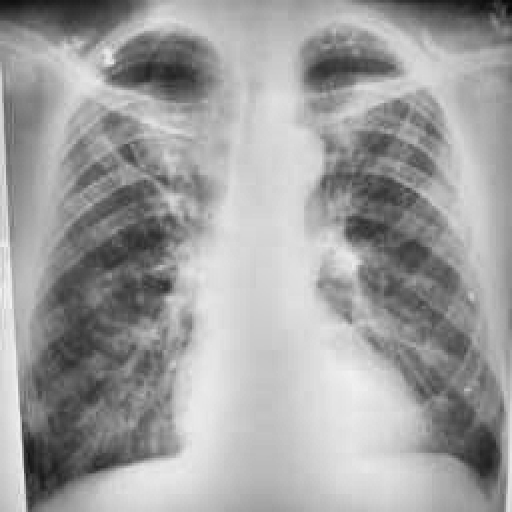
Finding: TUBERCULOSIS